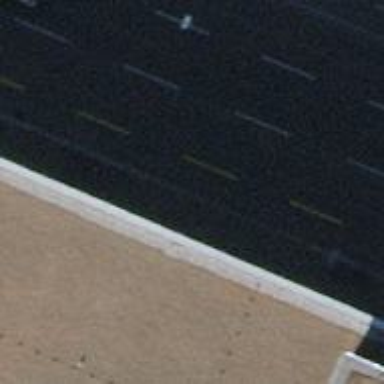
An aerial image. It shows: Asphalt parking aisle road.